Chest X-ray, AP view. Patient: 30 years old, sex M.
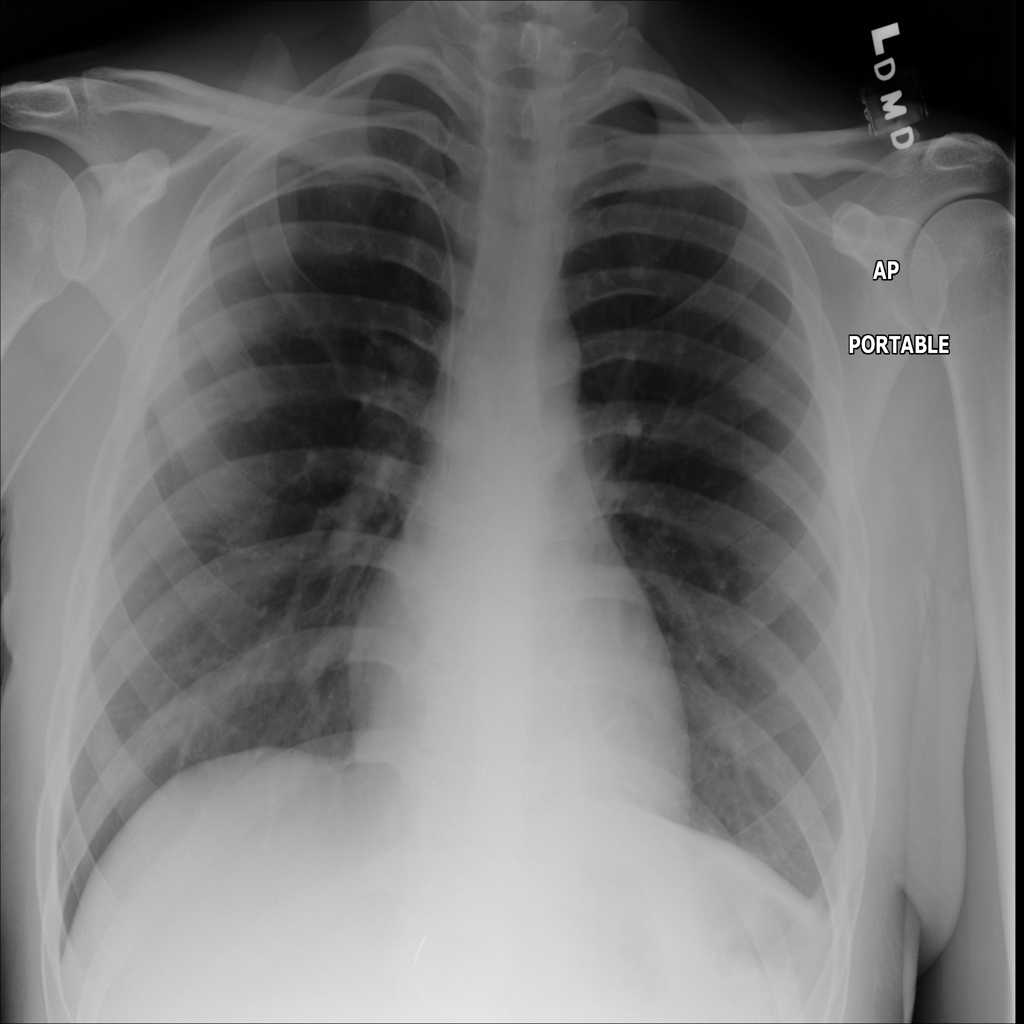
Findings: No Finding